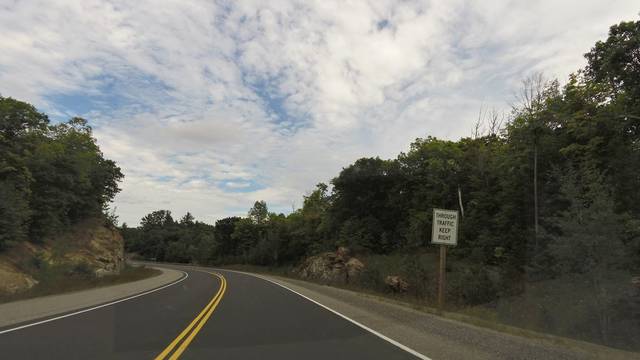
Region: Canada
Coordinates: 44.821, -78.768